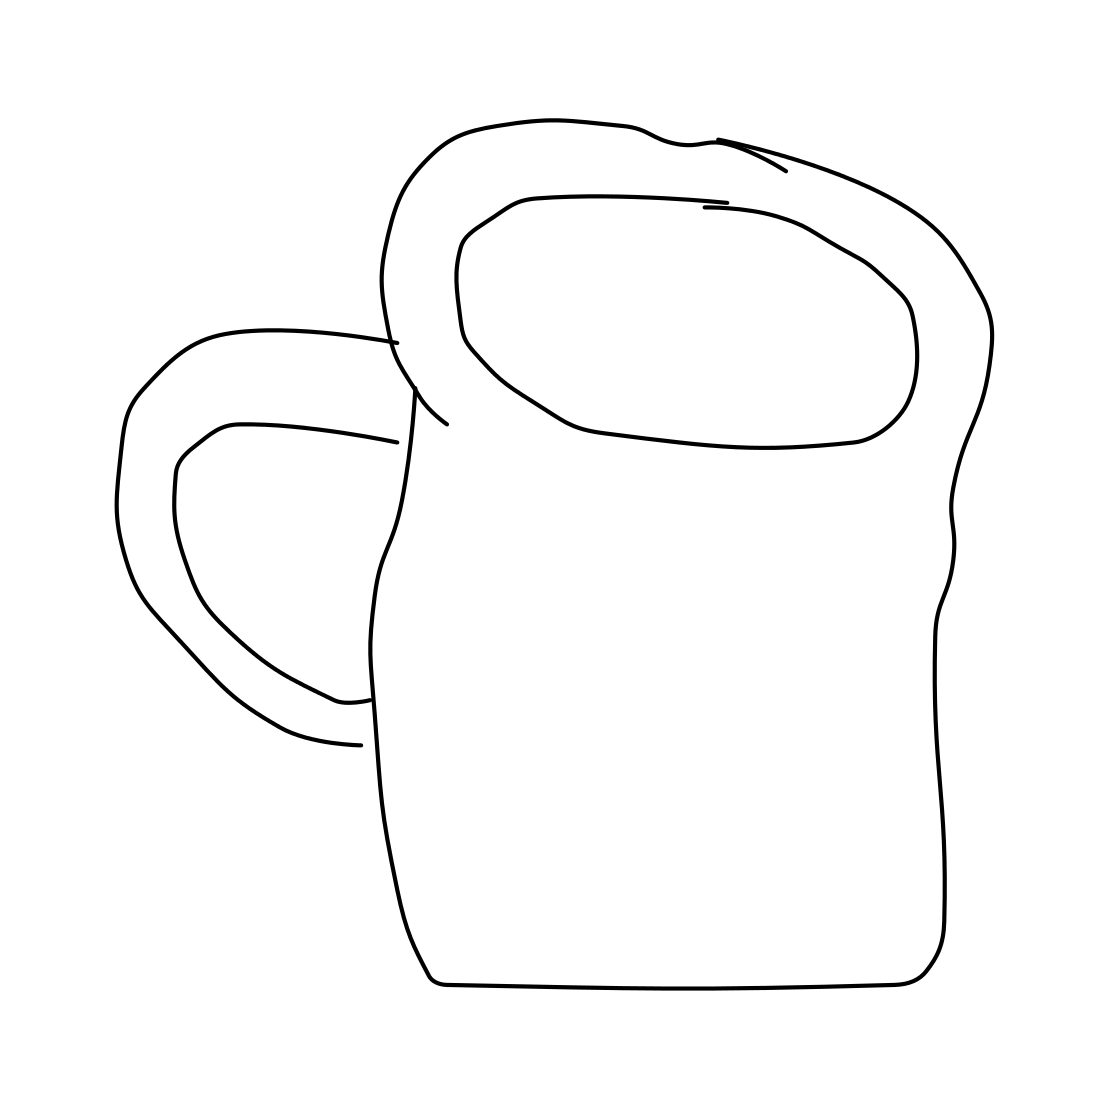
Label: mug